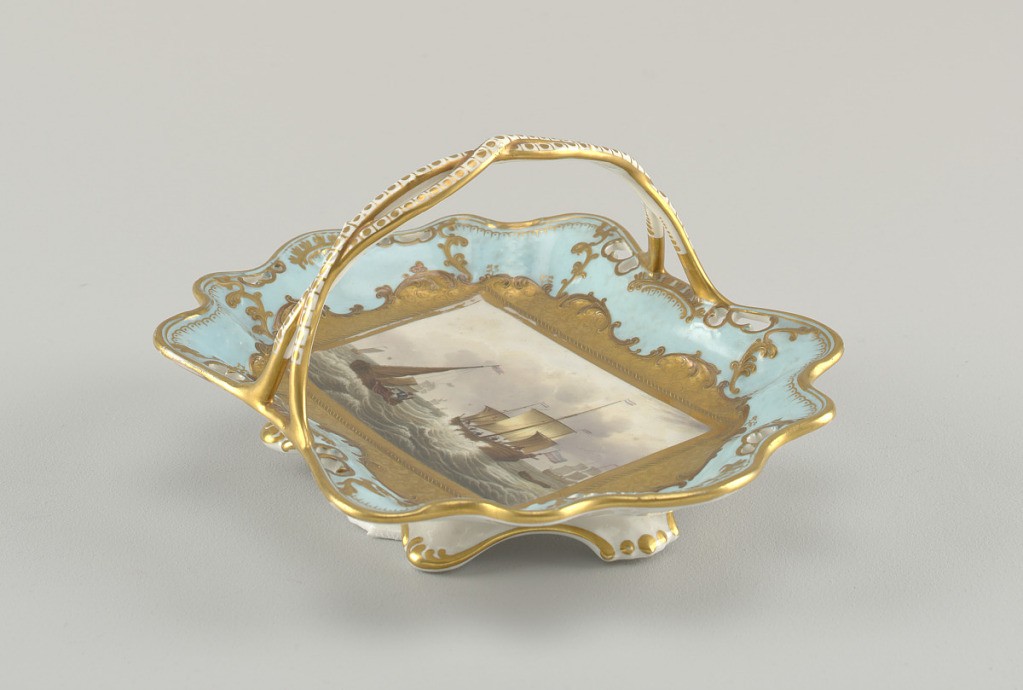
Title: Dessert Dish
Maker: John Ridgway, English, ca. 1785 – 1860
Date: ca. 1835
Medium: porcelain (probably soft paste), vitreous enamel, gold
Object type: dish
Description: Shallow, pale blue dish, roughly rectangular with wavy, pierced edges and twisted, c-shaped handle in center; each dish resting on six feet.  A different, detailed marine painting surrounded by heavy gilding on each dish.